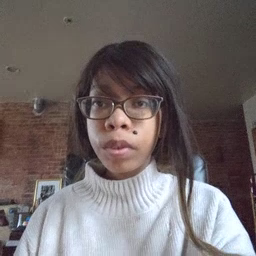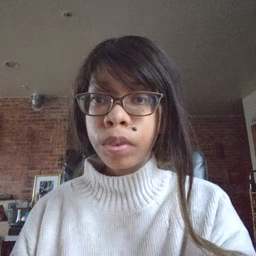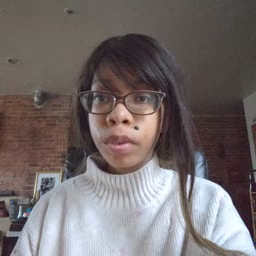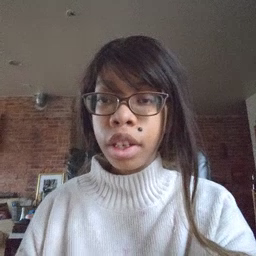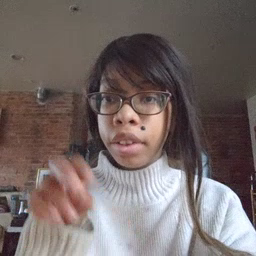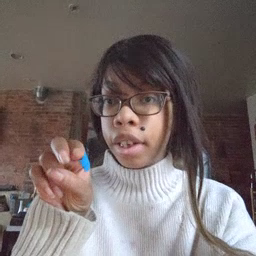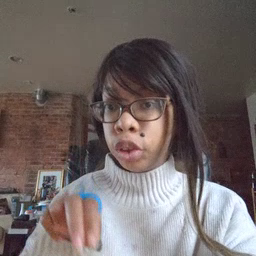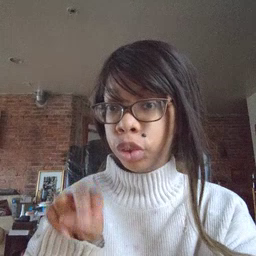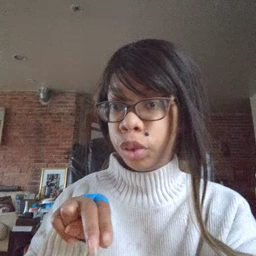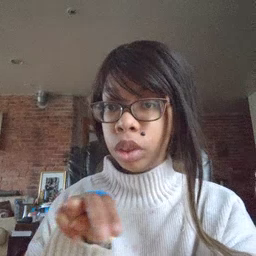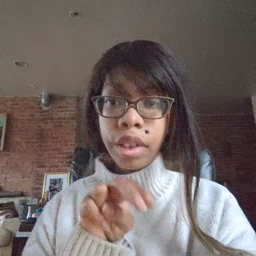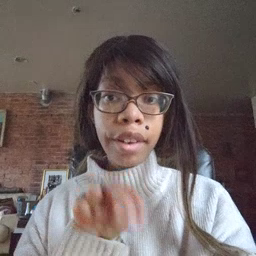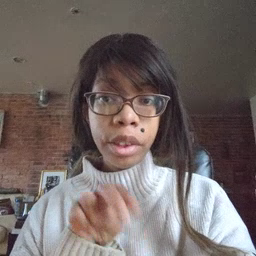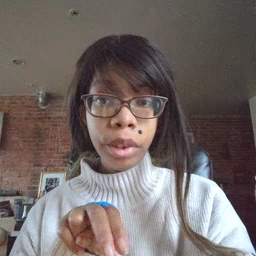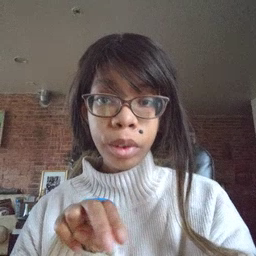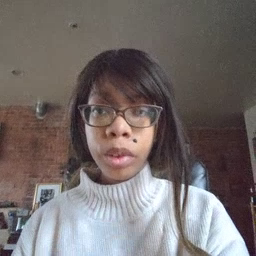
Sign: chair